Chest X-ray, PA view. Patient: 18 years old, sex F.
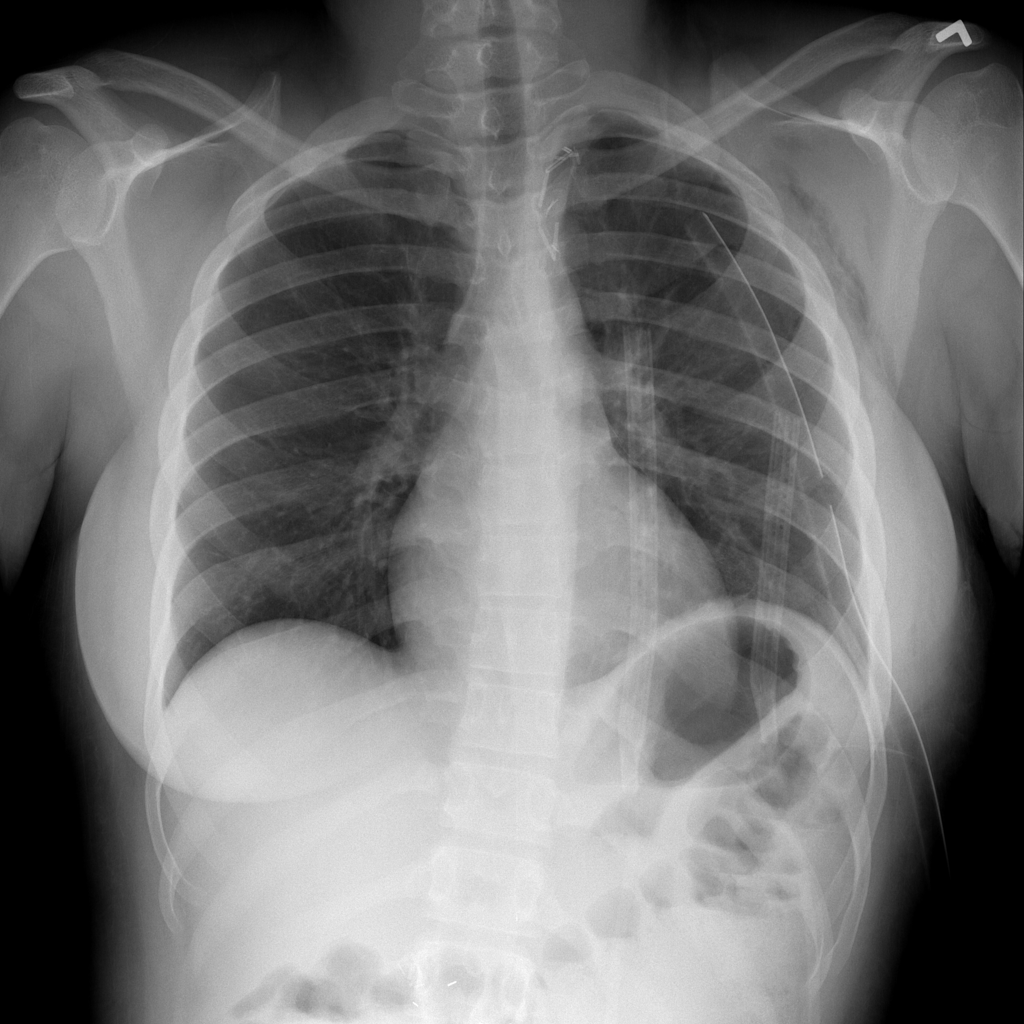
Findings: Emphysema